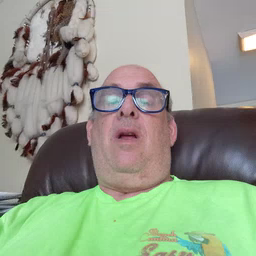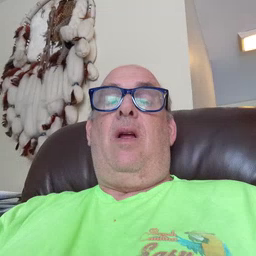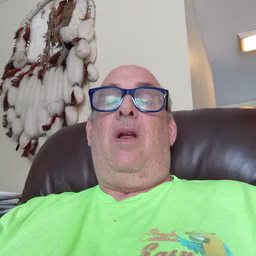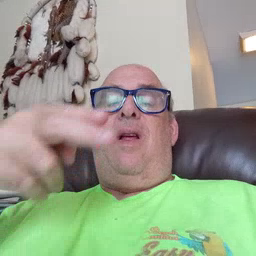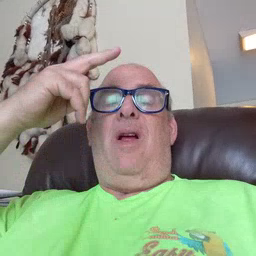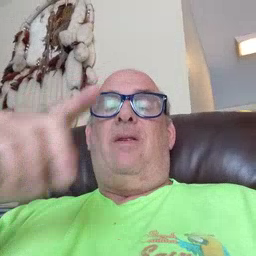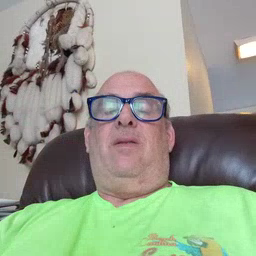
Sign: high